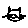
Label: cat